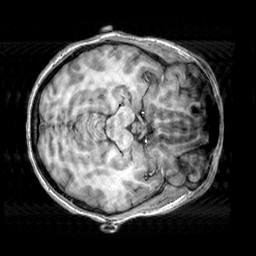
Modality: T1w
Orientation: axial
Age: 26
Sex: female
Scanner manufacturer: siemens
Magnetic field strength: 3 T
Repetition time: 2.3 s
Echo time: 0.00303 s